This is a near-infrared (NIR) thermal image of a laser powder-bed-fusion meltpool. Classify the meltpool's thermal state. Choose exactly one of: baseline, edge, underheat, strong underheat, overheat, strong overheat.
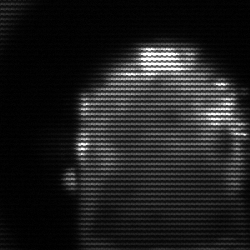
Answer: baseline